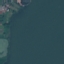
Land use / land cover class: SeaLake